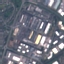
Land use / land cover: Industrial